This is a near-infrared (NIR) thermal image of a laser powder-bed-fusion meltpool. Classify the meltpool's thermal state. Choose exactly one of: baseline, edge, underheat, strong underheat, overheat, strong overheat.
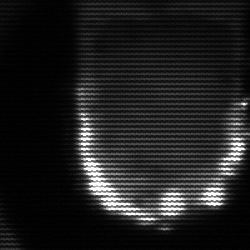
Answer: baseline